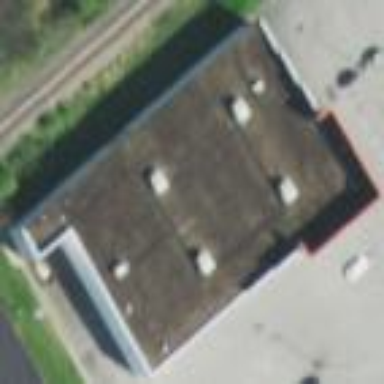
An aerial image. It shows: Building.